Current action and preconditions to check: trajectory_clear

Your task: For each precondition in the list above, predict whether it will hold at this action.

Consider the current scene as observed from the mobile robot's camera, and analyze the predicted future states of all dynamic agents (e.g., people, animals, vehicles, or any moving entities) within the NEXT SECOND.

IMPORTANT: Only answer "very likely" if you are absolutely certain—based on strong, clear evidence—that a dynamic agent will violate the precondition in the predicted future state. Do NOT answer "very likely" for unlikely, ambiguous, or low-probability risks.

Ask yourself for each precondition: Is there a high probability, with clear and convincing evidence, that the predicted future states of any dynamic agent will interfere with the predicted future state of the currently executing action within the NEXT SECOND, causing that precondition to fail?

Assess the risk level based on these predictions. Use "likely" or "very likely" if motions create a clear risk of interference.

Use "neutral" or "improbable" if agents are nearby but their predicted paths are clearly diverging or non-conflicting.

Failure Risk Categories: "very improbable", "improbable", "neutral", "likely", "very likely"

Answer Format: Output ONLY the probability_of_failure value from these categories: "very improbable", "improbable", "neutral", "likely", "very likely"

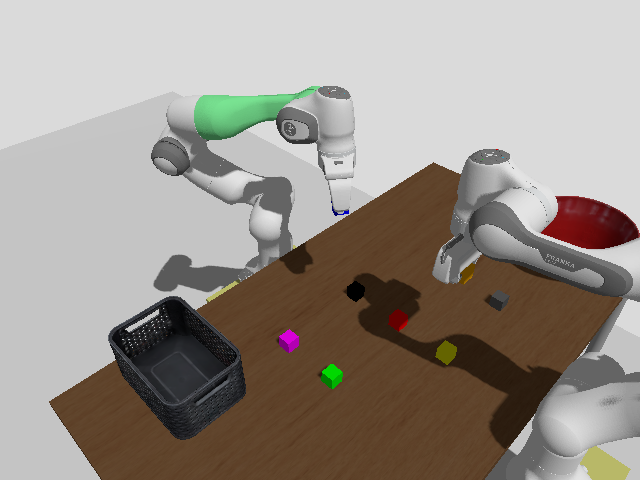

Answer: very improbable